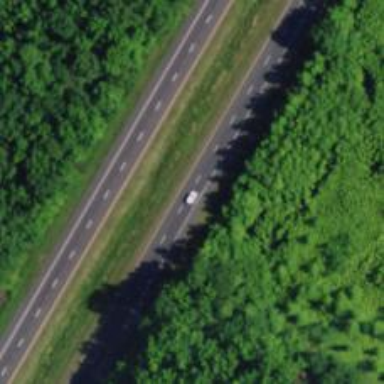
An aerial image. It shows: This image shows trunk highway that functions as expressway.